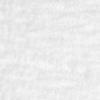
Label: no_change